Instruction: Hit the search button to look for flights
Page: home
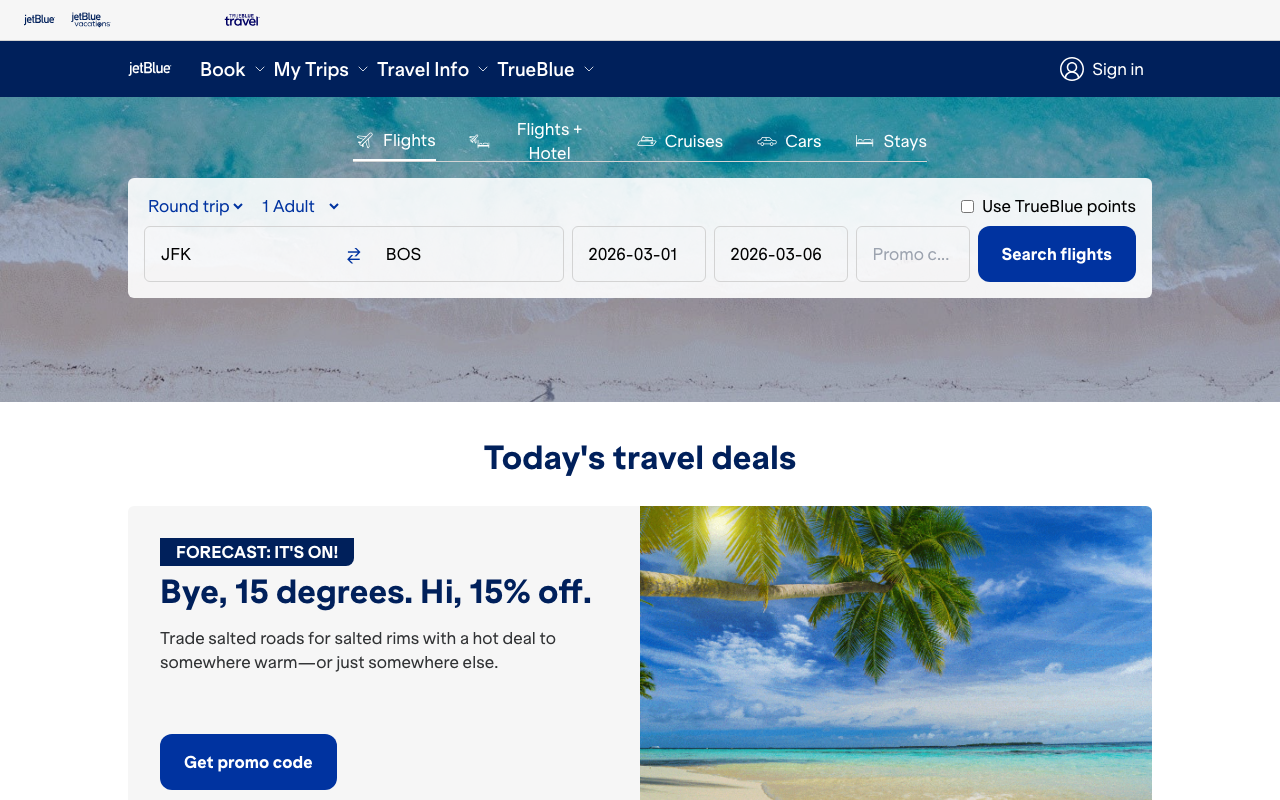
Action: click